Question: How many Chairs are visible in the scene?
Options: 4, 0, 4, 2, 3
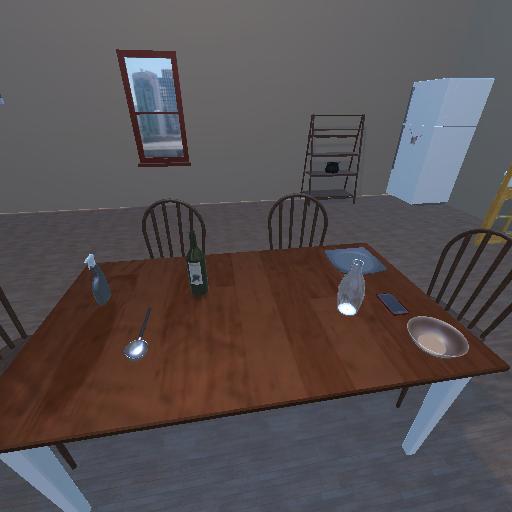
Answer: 4